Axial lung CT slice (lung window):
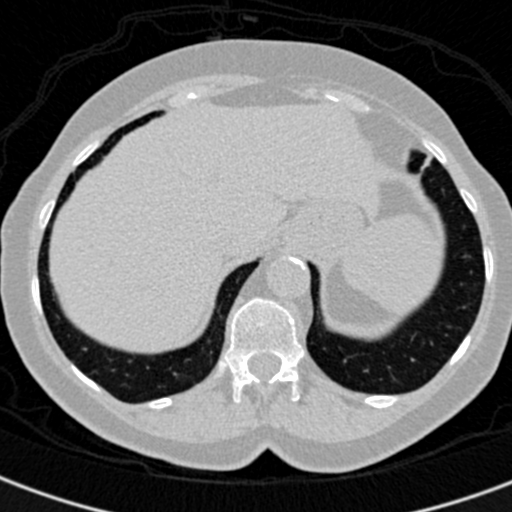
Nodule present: no